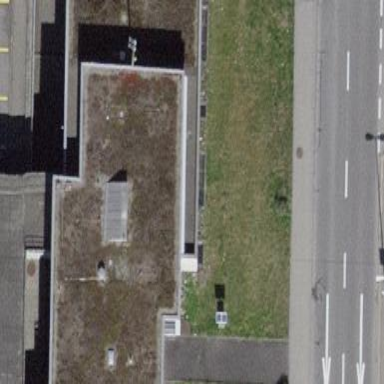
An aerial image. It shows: Police building.